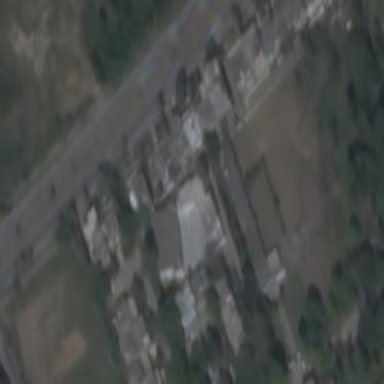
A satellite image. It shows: School.